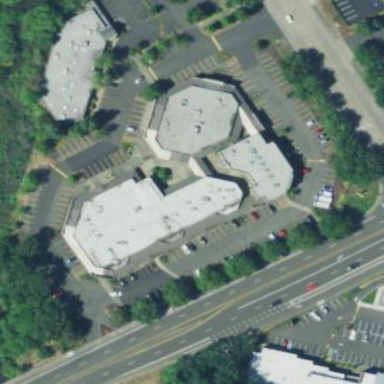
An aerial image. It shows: Retail area.